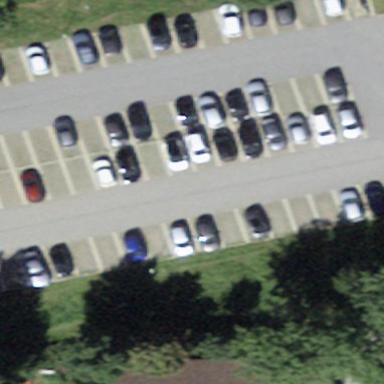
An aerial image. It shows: Parking area.